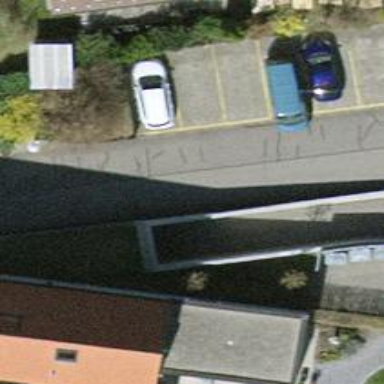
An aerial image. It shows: Parking entrance.